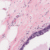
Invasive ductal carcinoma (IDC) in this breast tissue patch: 0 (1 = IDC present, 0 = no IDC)